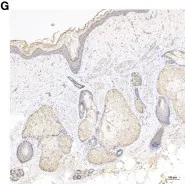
S100.
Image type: pathology (immunostaining)